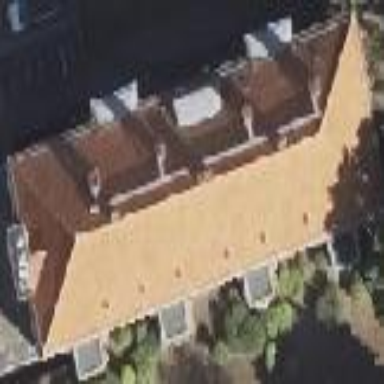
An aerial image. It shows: Hipped-roof apartment building with roof tiles.